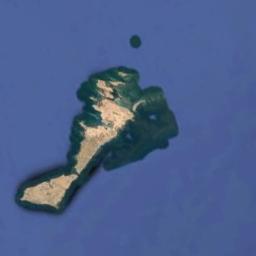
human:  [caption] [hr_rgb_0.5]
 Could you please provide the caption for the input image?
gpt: The island is very empty .

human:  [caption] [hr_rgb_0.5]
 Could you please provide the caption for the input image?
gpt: The island is surrounded by water .

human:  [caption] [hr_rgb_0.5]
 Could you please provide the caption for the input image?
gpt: Irregularly shaped islands are surrounded by sea water, And the islands are green and yellow-brown .

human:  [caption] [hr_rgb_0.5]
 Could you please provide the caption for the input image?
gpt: A big island and a small island are surrounded by light blue waters .

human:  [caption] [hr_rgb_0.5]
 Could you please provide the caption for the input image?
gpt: The yellow and green island is surrounded by blue water .